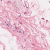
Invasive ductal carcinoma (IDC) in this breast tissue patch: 0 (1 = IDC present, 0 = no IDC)